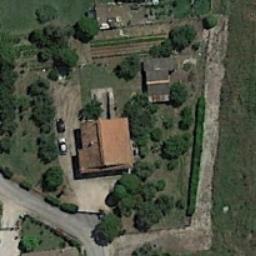
Label: residential